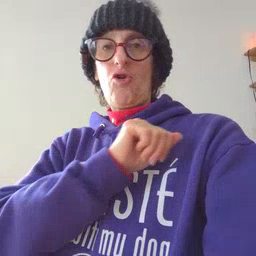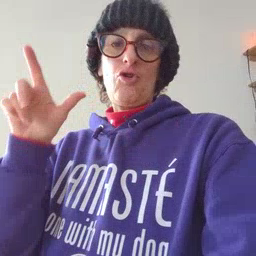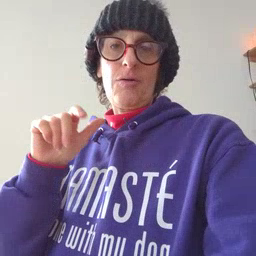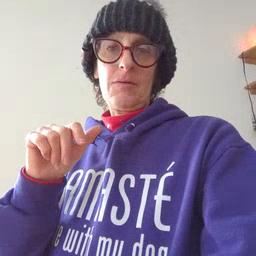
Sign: all